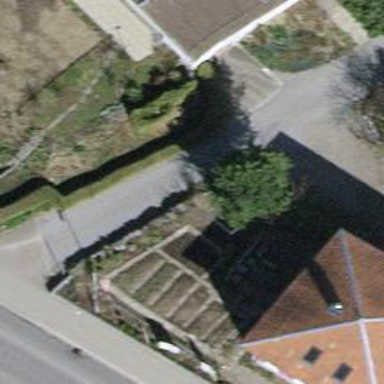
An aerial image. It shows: Footway.